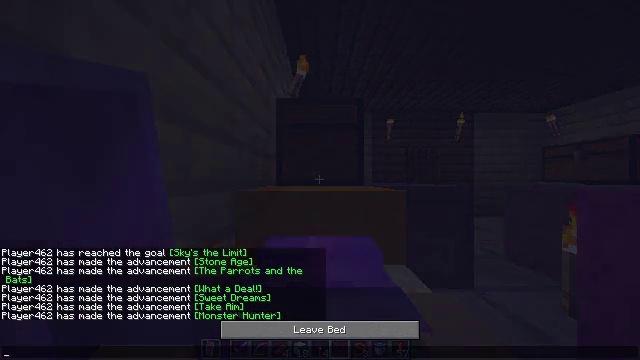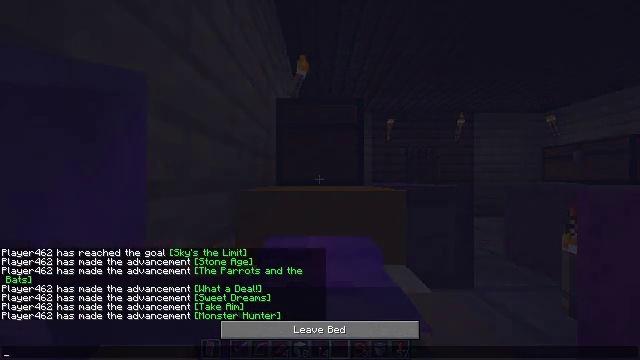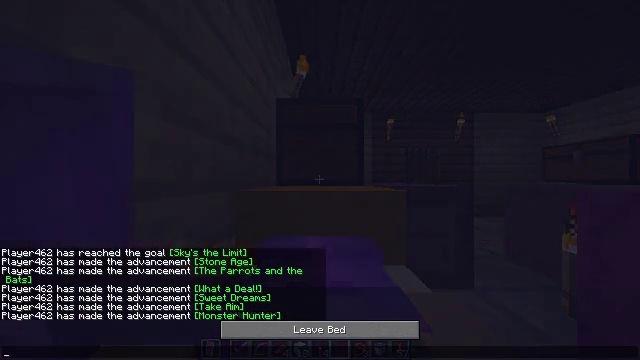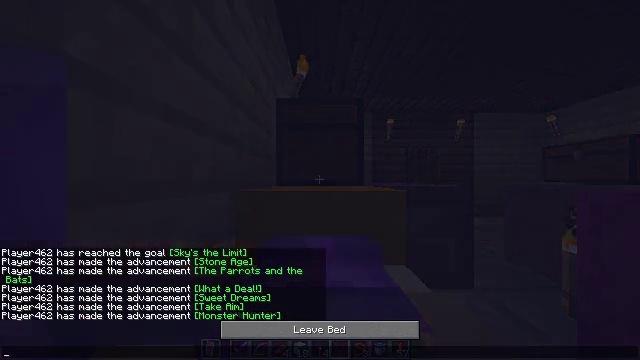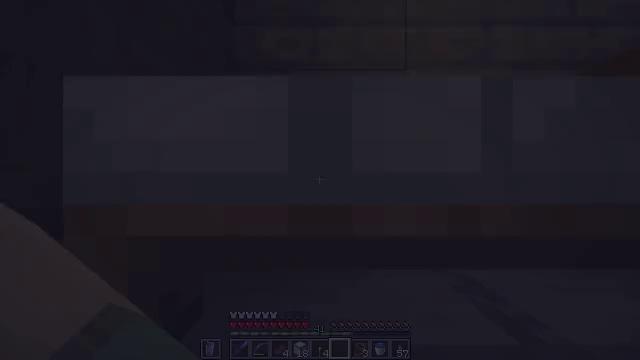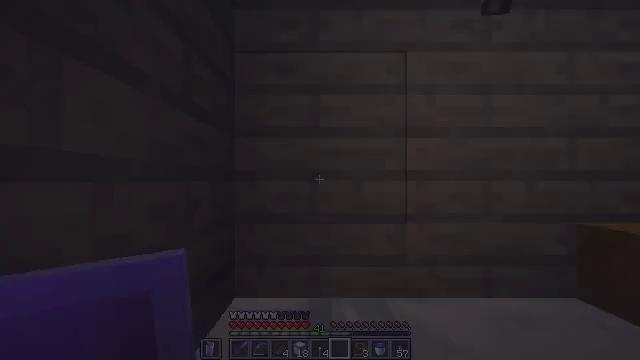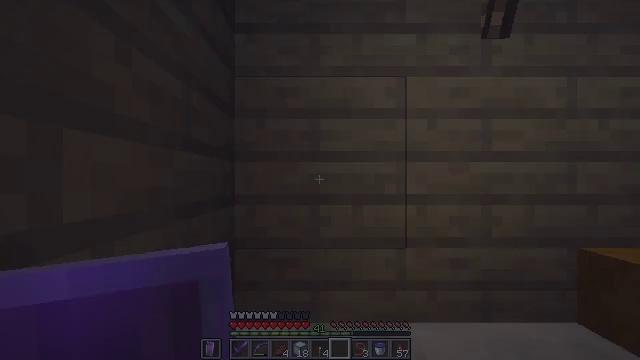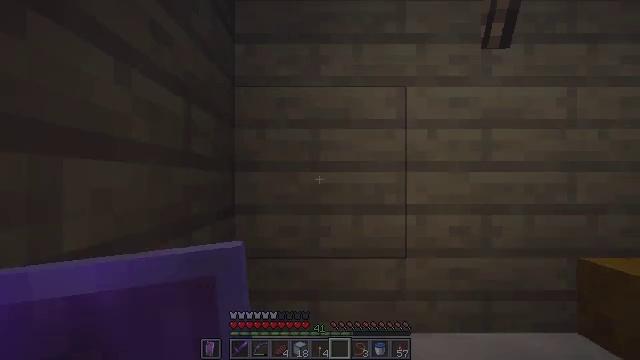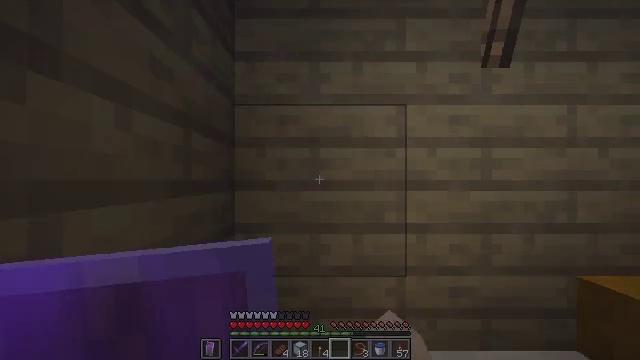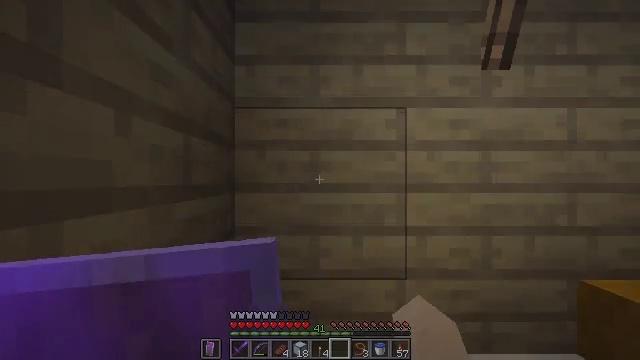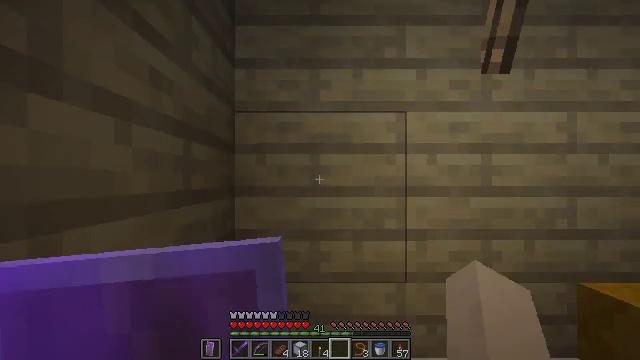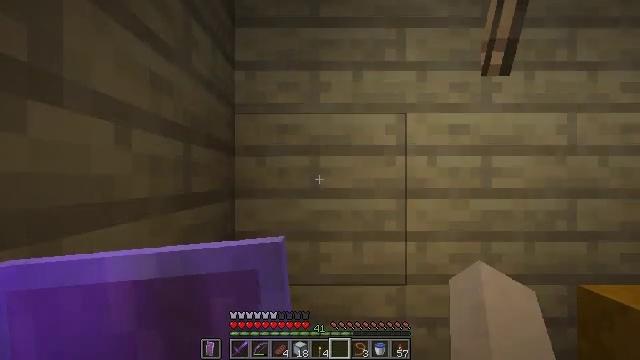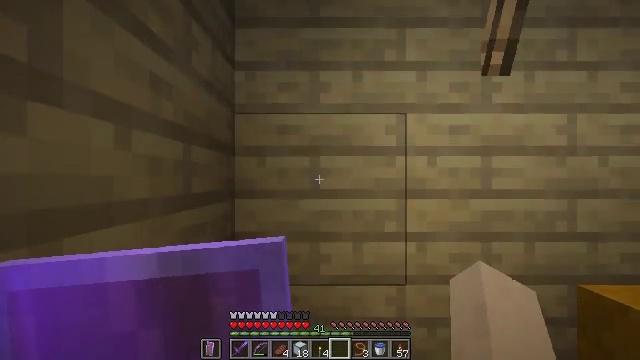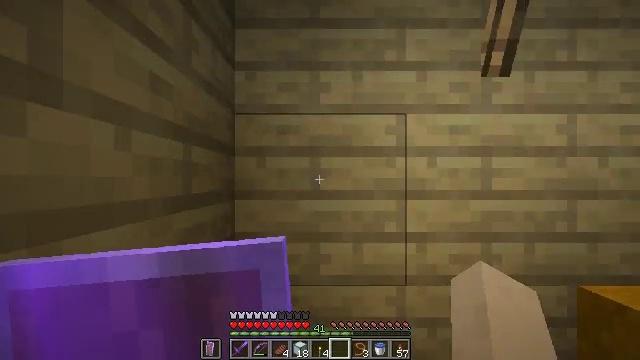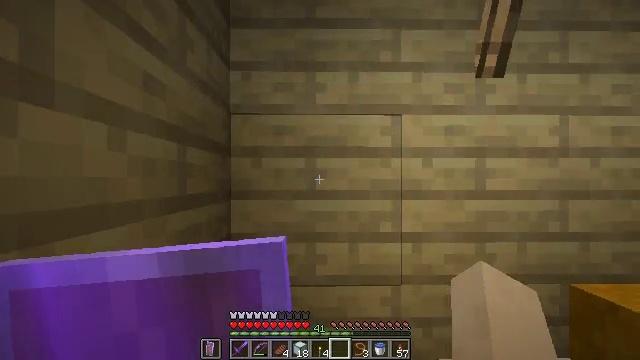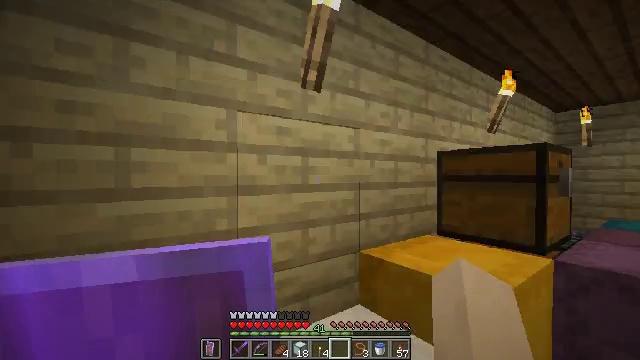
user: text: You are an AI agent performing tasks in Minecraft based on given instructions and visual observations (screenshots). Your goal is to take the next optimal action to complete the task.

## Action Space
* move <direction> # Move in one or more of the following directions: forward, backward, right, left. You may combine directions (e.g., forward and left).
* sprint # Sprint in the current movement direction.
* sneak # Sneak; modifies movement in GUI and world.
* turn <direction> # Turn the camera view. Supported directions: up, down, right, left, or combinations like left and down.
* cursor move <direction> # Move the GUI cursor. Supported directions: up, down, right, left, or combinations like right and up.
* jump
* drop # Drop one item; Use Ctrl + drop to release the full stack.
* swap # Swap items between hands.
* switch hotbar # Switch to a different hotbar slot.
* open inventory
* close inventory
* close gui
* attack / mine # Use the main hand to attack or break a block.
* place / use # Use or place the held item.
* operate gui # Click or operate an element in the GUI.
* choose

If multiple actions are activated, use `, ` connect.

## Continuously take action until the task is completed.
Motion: motion action
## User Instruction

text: Interact with the crafting table to make a green carpet.
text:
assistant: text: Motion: no_op
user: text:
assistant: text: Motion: no_op
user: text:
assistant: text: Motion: no_op
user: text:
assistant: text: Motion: no_op
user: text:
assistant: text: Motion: no_op
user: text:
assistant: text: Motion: no_op
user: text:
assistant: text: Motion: no_op
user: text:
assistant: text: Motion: no_op
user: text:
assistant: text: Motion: no_op
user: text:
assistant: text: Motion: no_op
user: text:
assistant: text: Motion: no_op
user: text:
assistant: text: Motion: no_op
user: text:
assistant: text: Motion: no_op
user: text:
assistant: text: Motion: no_op
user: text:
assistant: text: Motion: turn right
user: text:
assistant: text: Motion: turn right and down
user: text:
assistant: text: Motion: move forward, turn right and down
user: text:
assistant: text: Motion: move forward
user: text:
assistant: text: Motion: move forward
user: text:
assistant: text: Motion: move forward
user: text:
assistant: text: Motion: move forward
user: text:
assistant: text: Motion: move forward
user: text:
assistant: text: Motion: move forward
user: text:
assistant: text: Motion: move forward
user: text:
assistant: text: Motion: move forward
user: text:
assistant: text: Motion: move forward
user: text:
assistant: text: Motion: move forward
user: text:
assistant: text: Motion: move forward
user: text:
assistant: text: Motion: move forward
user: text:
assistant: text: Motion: move forward and move right, sprint